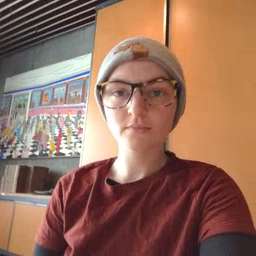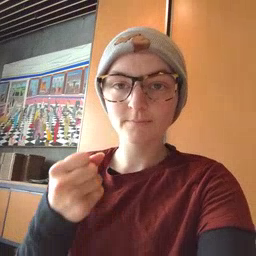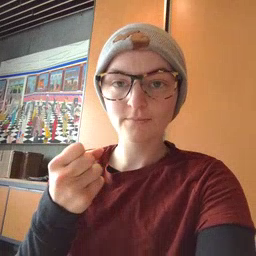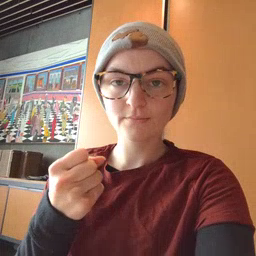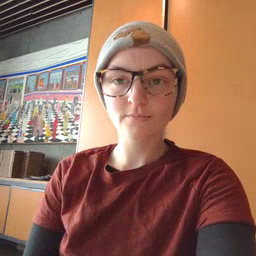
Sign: milk